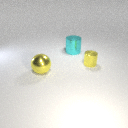
small yellow metal cylinder to the right of large yellow metal sphere